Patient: sex F, age 57
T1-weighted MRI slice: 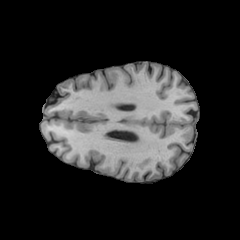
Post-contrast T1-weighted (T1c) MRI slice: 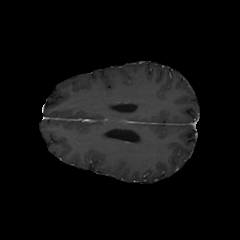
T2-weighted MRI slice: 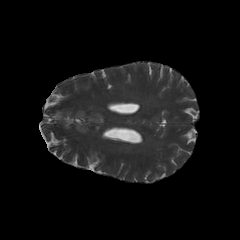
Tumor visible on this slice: no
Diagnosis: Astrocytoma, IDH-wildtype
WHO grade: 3